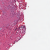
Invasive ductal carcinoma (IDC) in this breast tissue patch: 0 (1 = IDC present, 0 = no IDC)